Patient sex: M
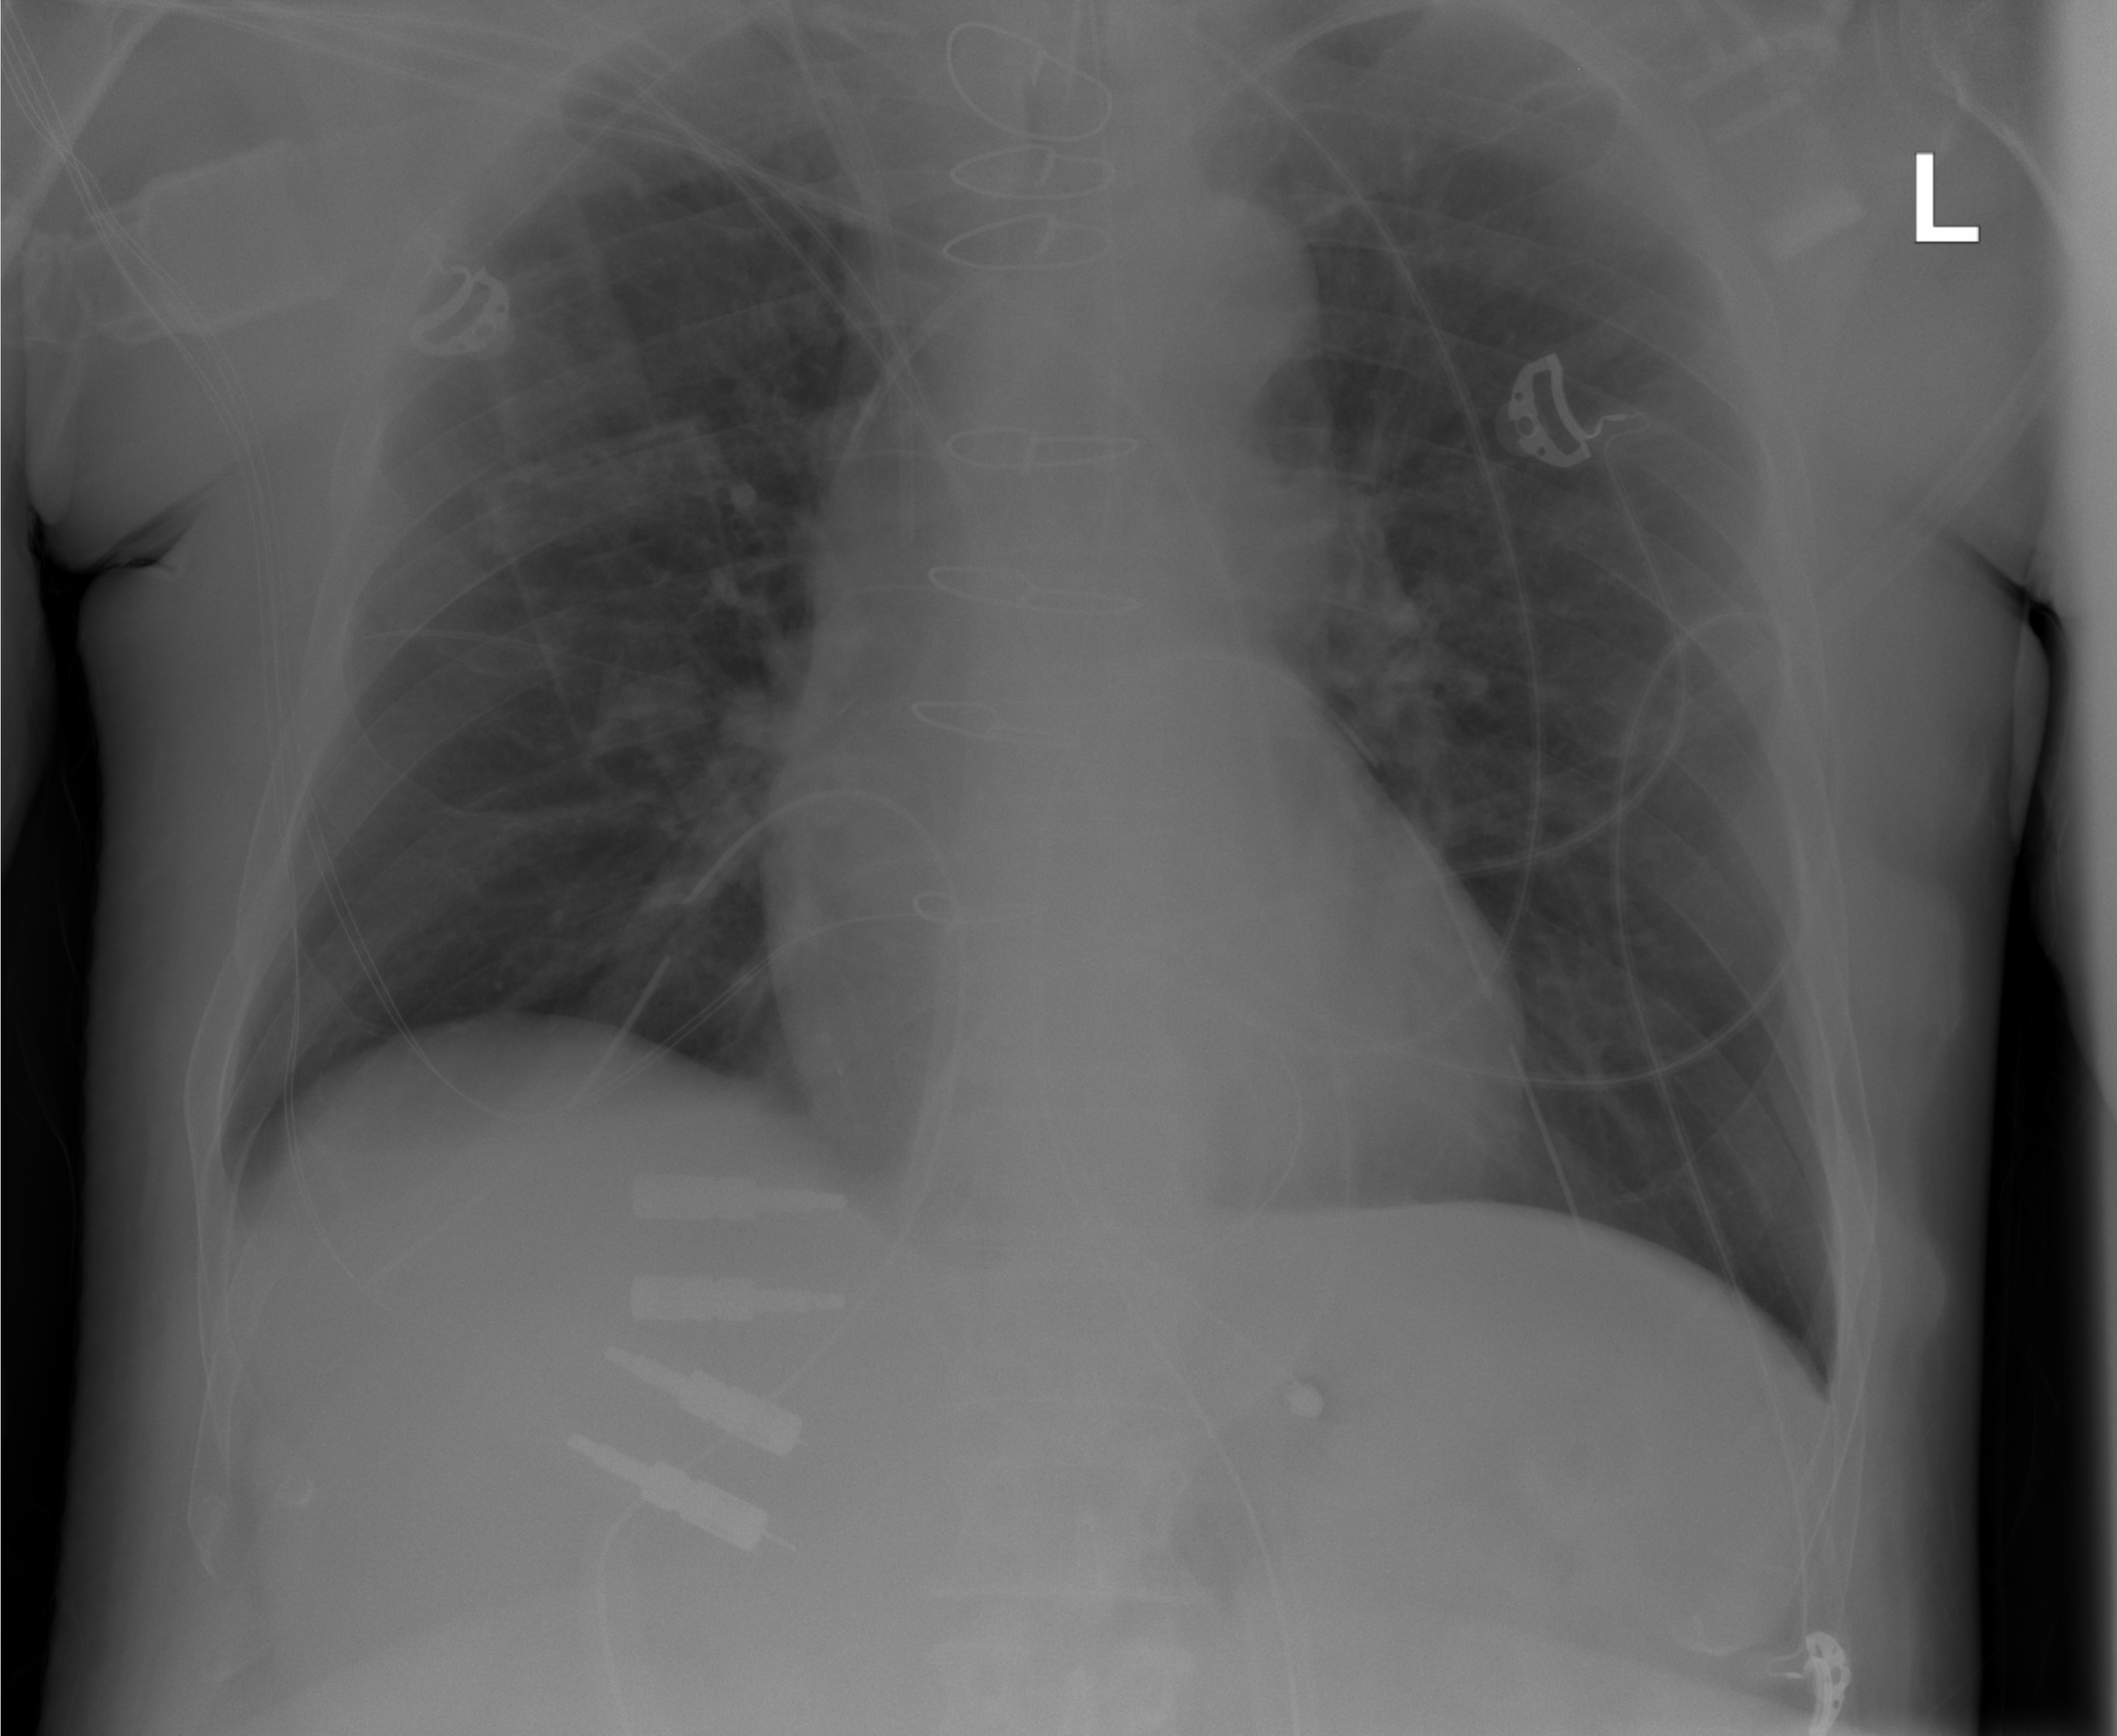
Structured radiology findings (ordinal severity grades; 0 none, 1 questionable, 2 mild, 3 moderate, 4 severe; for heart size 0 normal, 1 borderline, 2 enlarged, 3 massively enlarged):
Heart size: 0
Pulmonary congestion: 0
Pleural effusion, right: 0
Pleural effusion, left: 2
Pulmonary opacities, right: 0
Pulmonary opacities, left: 1
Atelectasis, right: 0
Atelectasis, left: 0